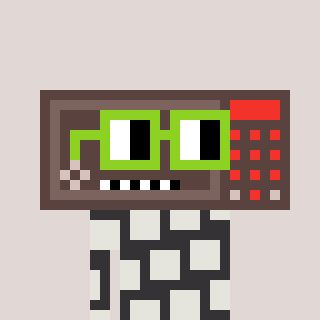
a pixel art character with square light green glasses, a wallsafe-shaped head and a grayscale-colored body on a warm background